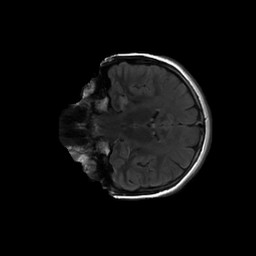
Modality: FLAIR
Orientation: coronal
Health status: ill
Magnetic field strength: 3 T